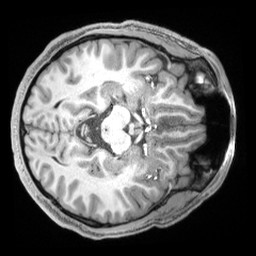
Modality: T1w
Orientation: axial
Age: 26
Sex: male
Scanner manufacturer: siemens
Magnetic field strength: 3 T
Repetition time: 2.4 s
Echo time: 0.00226 s